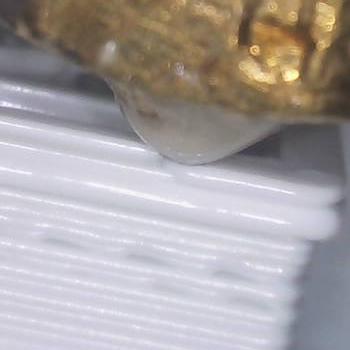
Flow rate: 149%